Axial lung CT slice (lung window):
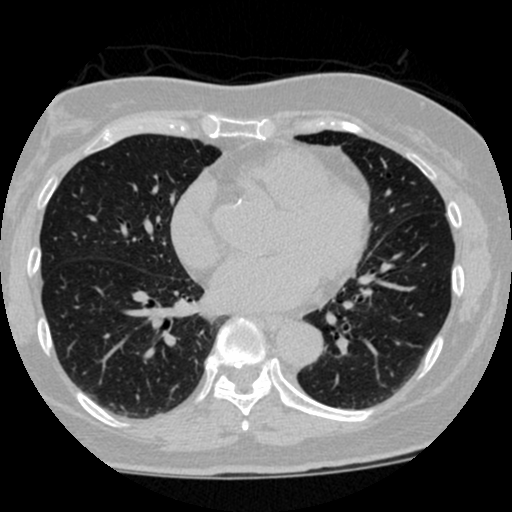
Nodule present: no